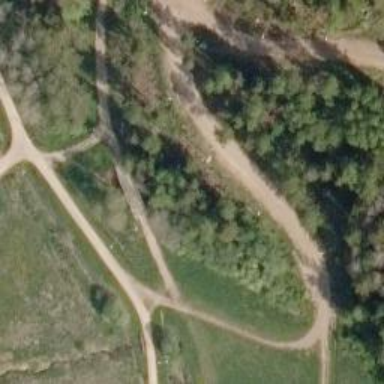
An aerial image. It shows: Track road with bridge designed for nordic skiing. The ski trail is of intermediate difficulty and is groomed for classic and skating techniques.